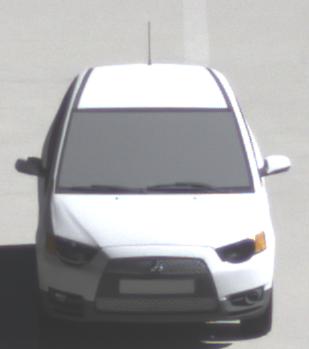
Make: Mitsubishi
Model: Colt 1.1
Detailed model: Colt (VI)
Model produced from: 2008/11
Model produced until: 2010/10
Doors: 3
Color: white
Road condition: wet road
Daytime: midday
Contrast: high contrast